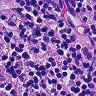
Metastatic tissue present: yes